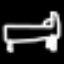
Label: bed